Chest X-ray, PA view. Patient: 20 years old, sex F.
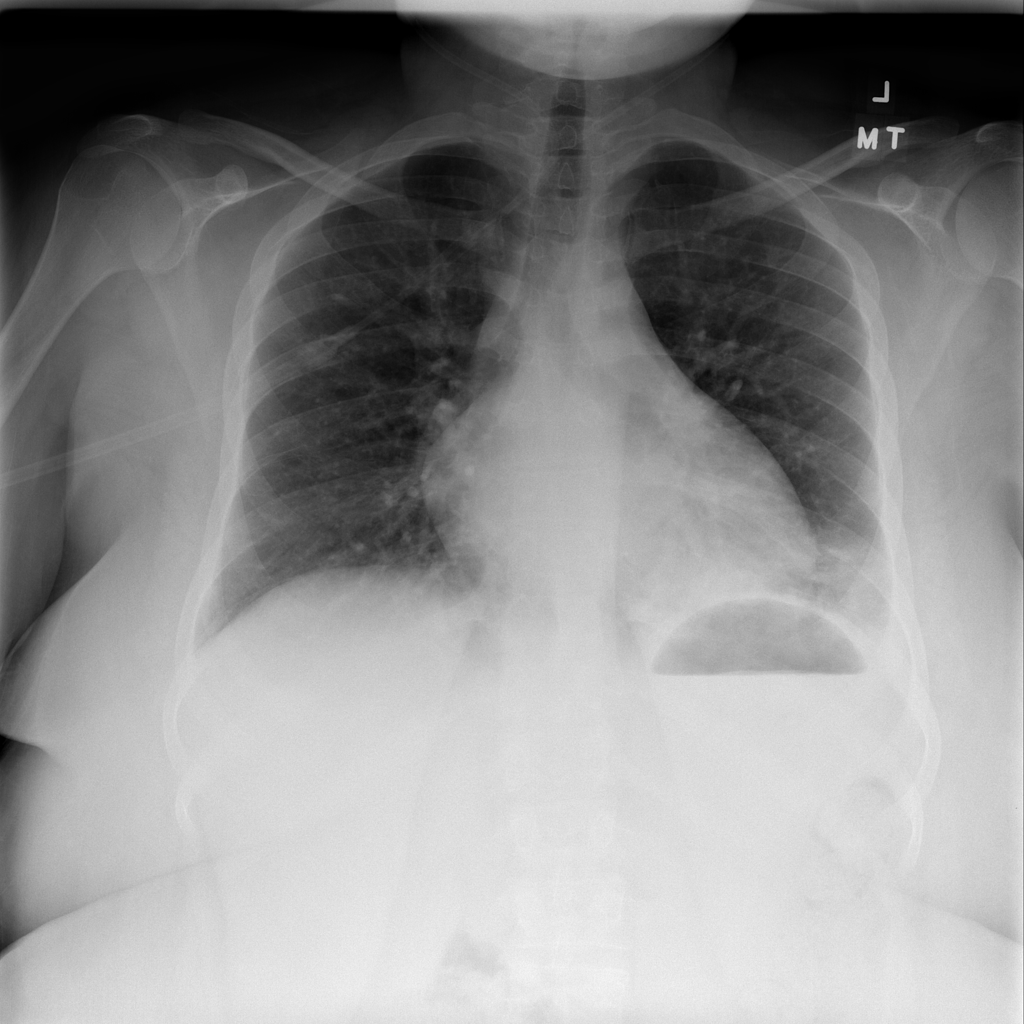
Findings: Infiltration